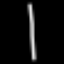
Label: line